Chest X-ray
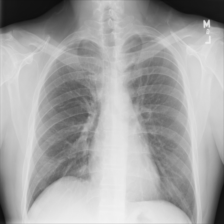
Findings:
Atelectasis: negative
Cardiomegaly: negative
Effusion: negative
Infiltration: negative
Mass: negative
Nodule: negative
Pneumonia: negative
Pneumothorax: negative
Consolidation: negative
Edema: negative
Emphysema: negative
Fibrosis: negative
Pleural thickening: negative
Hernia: negative